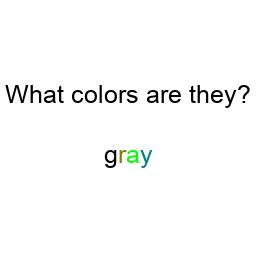
Color: black, olive, lime, teal
Color name shown: gray
Background color: white
Question text color: black